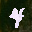
Label: 4